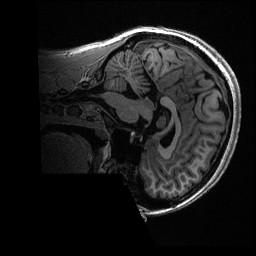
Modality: T1w
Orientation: sagittal
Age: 18
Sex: female
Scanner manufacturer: ge
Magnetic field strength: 3 T
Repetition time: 0.006952 s
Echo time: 0.00292 s